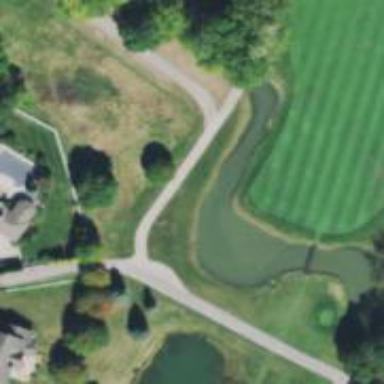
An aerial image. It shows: Water hazard in golf course. The hazard is natural water feature.